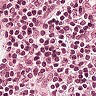
Metastatic tissue present: no